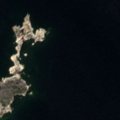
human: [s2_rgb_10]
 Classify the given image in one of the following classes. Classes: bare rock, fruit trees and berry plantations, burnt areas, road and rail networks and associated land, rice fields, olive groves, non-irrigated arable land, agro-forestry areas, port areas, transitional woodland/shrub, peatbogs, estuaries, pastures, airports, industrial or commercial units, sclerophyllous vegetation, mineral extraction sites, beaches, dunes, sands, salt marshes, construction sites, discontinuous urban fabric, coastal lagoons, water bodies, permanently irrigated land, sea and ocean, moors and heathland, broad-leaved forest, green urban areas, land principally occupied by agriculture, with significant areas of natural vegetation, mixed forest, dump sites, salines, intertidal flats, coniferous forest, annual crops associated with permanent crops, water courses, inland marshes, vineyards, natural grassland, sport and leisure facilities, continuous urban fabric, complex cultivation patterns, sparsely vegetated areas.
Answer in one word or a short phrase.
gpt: sea and ocean